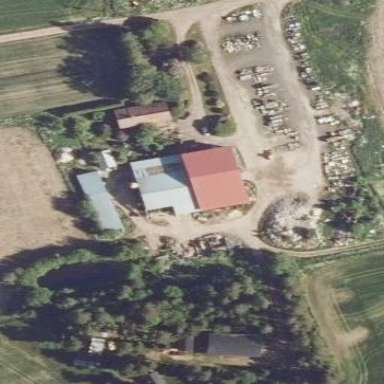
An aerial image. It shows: Farmyard area.